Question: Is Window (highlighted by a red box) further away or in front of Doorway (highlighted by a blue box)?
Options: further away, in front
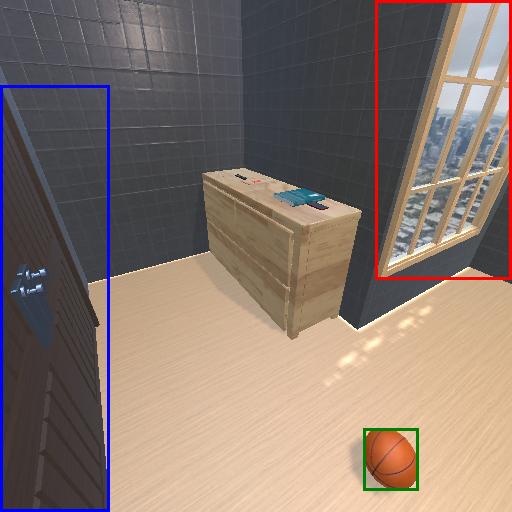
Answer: further away